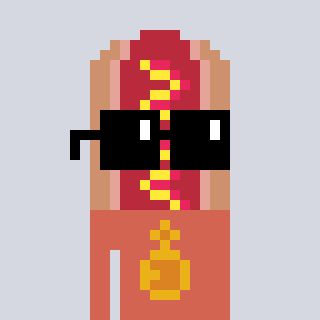
a pixel art character with square black sunglasses, a hotdog-shaped head and a peachy-colored body on a cool background